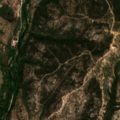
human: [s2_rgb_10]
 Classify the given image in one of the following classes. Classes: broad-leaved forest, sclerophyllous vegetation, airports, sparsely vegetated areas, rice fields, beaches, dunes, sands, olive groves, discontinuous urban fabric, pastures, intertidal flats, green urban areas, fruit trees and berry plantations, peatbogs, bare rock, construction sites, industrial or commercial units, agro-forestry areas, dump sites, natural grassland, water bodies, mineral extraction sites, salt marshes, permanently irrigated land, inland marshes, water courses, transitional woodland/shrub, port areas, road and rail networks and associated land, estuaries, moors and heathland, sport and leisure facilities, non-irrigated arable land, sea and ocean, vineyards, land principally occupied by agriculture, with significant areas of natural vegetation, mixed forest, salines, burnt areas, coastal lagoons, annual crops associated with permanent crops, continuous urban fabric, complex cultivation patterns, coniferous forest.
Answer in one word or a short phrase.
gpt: discontinuous urban fabric, permanently irrigated land, broad-leaved forest, mixed forest, transitional woodland/shrub